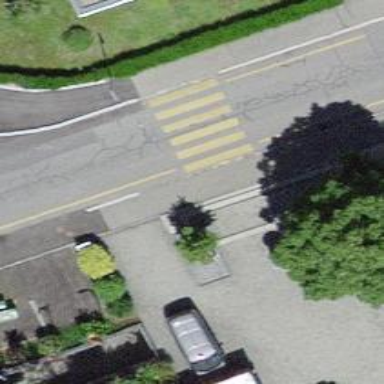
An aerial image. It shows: Uncontrolled road crossing.